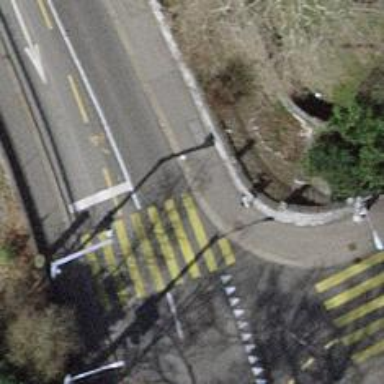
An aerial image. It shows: Zebra crossing with traffic signals.